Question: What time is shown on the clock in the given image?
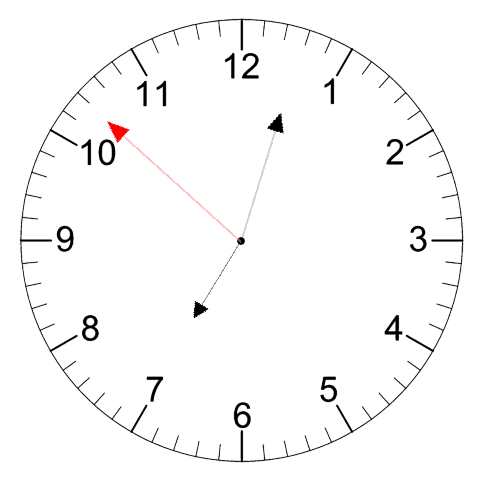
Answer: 07:02:52